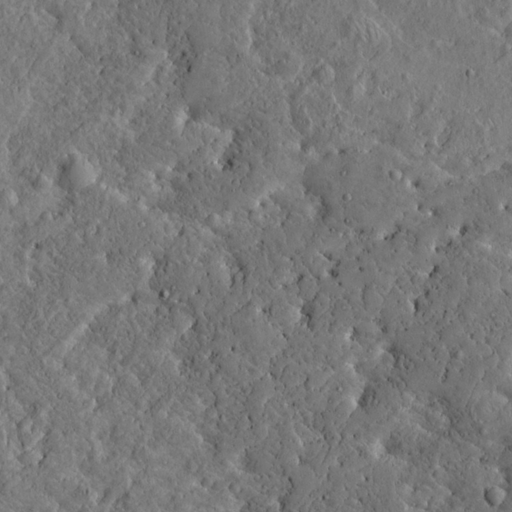
Classes present: Background, Cone